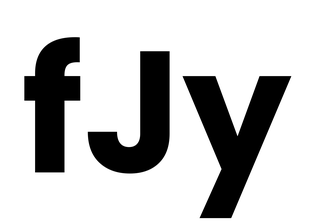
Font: Poppins-Bold